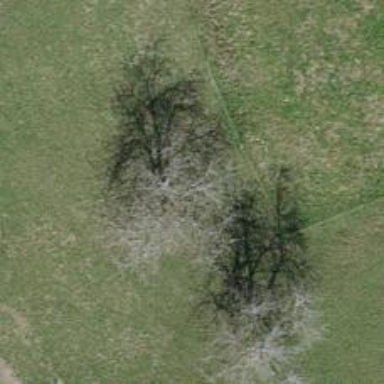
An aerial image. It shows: Single tag "natural: tree."